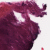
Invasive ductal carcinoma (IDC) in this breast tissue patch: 0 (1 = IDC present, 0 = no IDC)